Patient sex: M
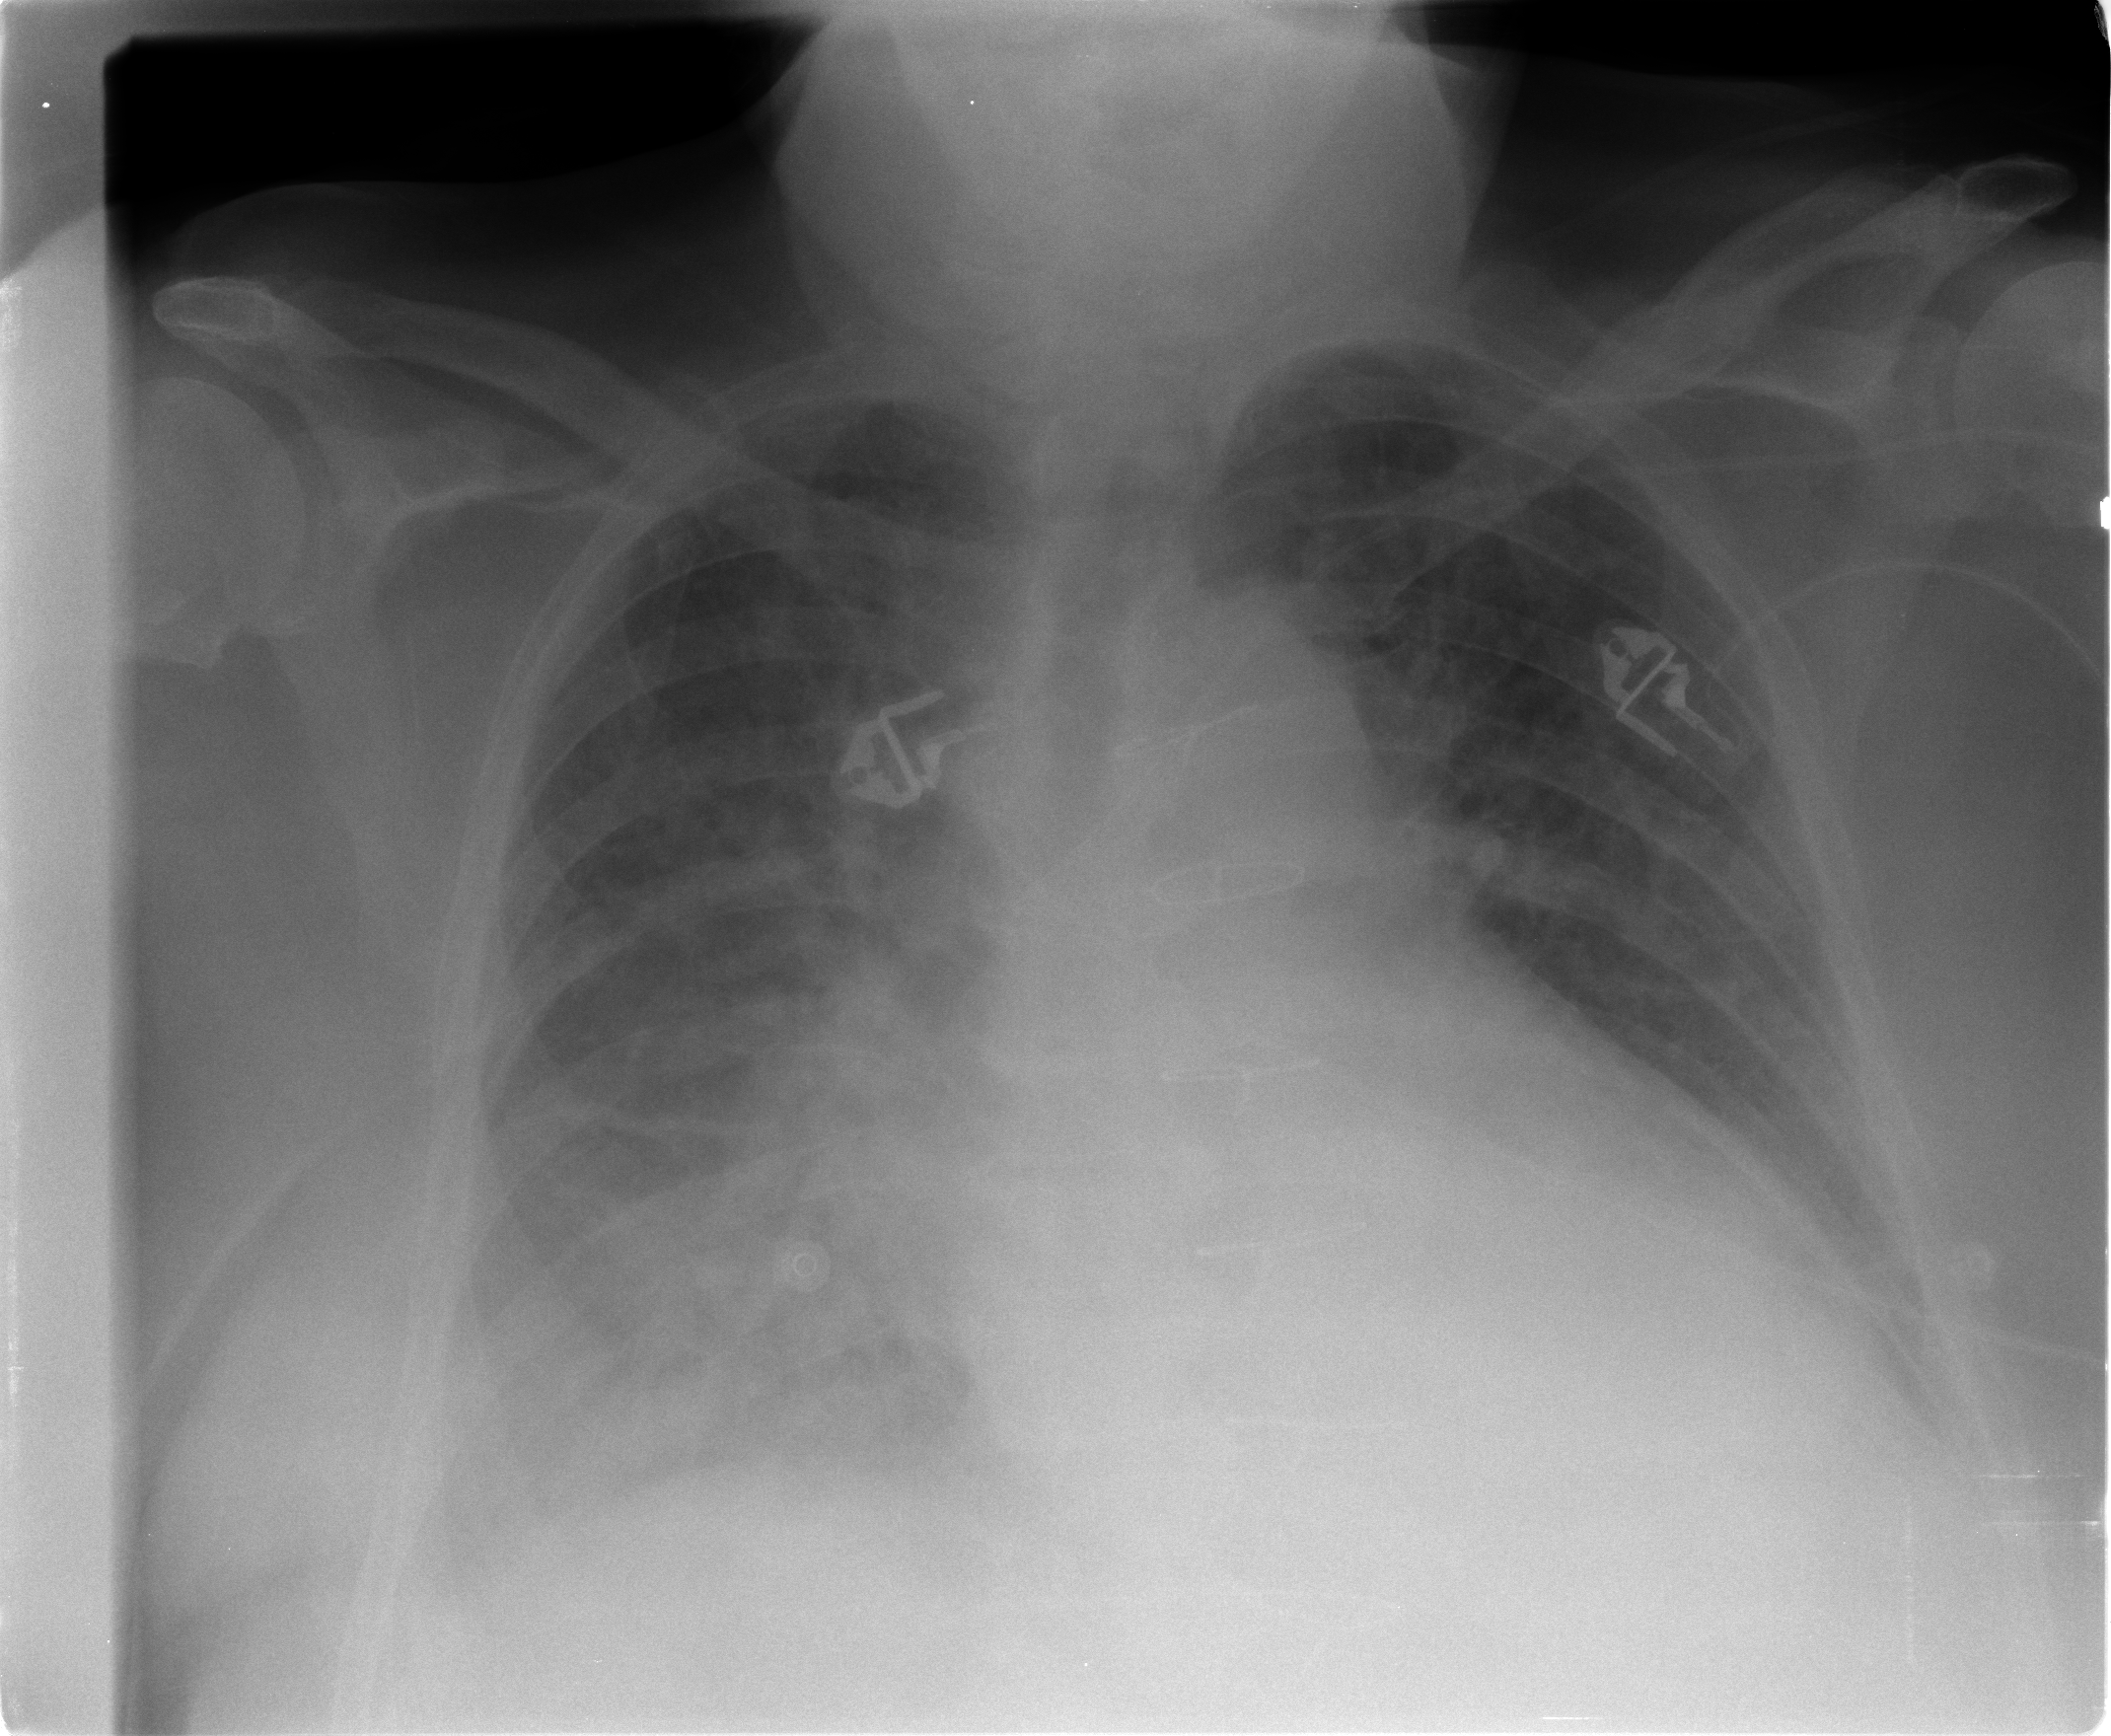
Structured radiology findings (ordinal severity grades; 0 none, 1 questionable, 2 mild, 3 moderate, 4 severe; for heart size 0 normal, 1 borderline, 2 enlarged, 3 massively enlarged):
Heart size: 3
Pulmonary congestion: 3
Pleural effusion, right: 1
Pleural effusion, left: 1
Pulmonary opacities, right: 3
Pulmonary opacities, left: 1
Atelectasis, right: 2
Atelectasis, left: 1